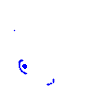
Particle: electron